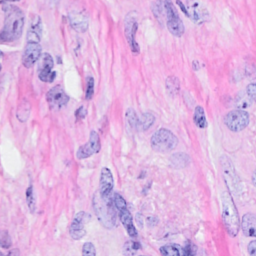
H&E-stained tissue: Breast